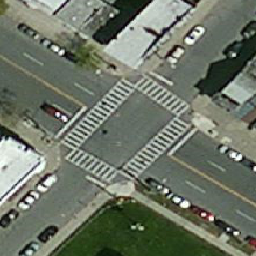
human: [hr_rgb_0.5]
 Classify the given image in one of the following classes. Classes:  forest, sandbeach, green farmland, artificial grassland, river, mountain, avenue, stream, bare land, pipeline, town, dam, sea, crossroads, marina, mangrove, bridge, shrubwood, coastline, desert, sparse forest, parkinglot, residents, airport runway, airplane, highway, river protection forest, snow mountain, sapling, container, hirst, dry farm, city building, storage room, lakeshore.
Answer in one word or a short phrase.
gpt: crossroads